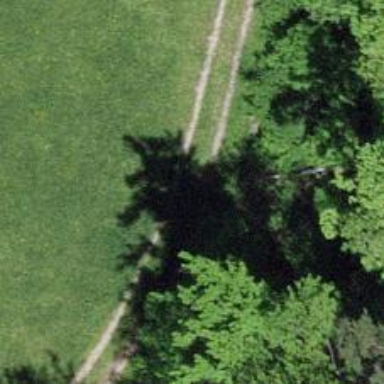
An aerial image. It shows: Track with grade 4 tracktype.